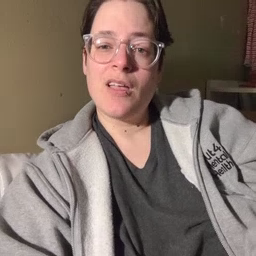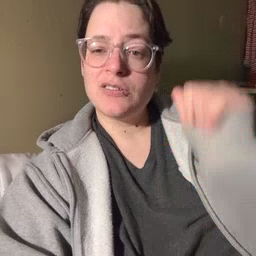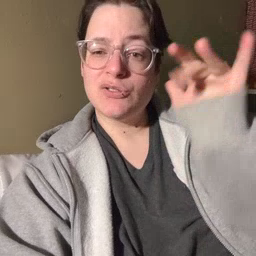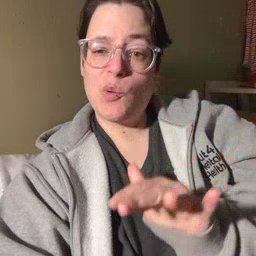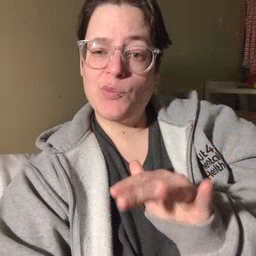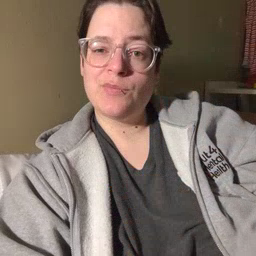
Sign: snow